Brain MRI, t1w sequence, axial 2D slice.
Patient: age 55, sex F, weight 75 kg, height 1.7 m
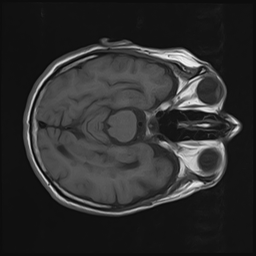